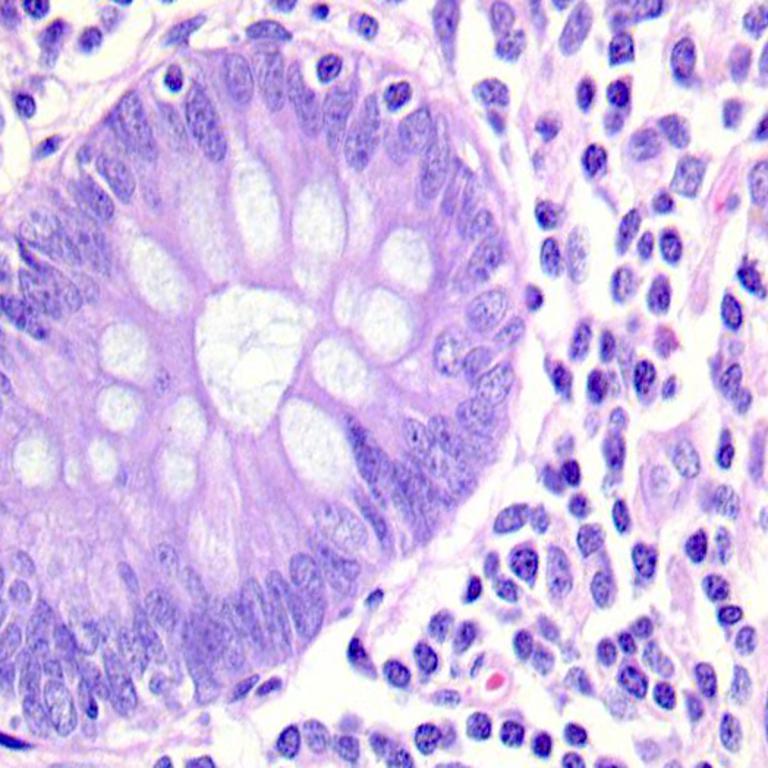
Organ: colon
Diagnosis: benign